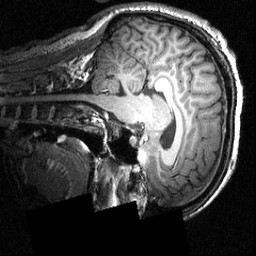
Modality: T1w
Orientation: sagittal
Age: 26
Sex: male
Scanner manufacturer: siemens
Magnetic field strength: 3.951 T
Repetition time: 1.5 s
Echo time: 0.00335 s